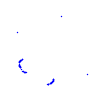
Particle: kaon